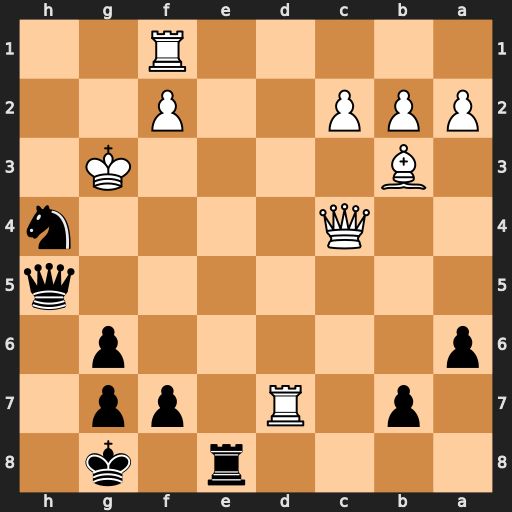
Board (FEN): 4r1k1/1p1R1pp1/p5p1/7q/2Q4n/1B4K1/PPP2P2/5R2
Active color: b
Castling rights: -
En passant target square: -
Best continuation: Qf3+ Kxh4 g5+ Kxg5 Re5+ Kh4 g5#